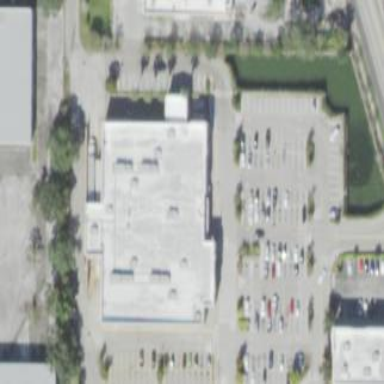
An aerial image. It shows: Supermarket building.